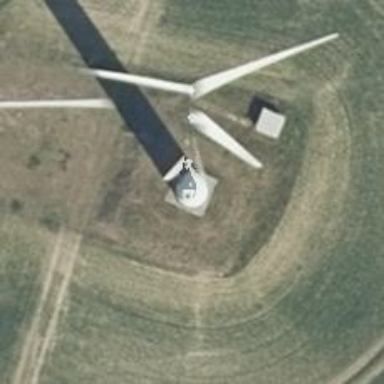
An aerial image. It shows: Wind generator with horizontal axis. The generator is wind turbine.